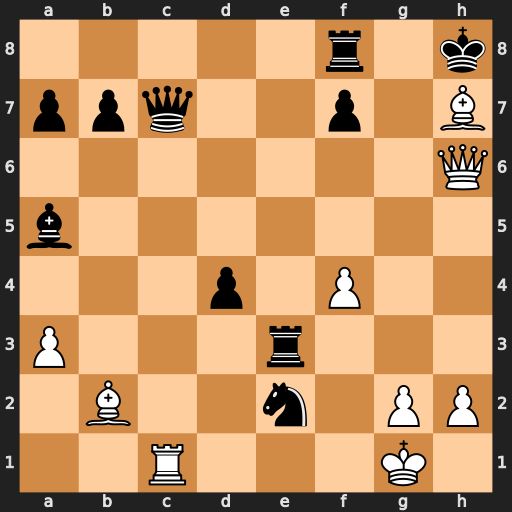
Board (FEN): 5r1k/ppq2p1B/7Q/b7/3p1P2/P3r3/1B2n1PP/2R3K1
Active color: w
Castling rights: -
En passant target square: -
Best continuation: Kh1 Qxf4 Bxd4+ Nxd4 Qxf4